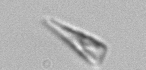
Label: Licmophora